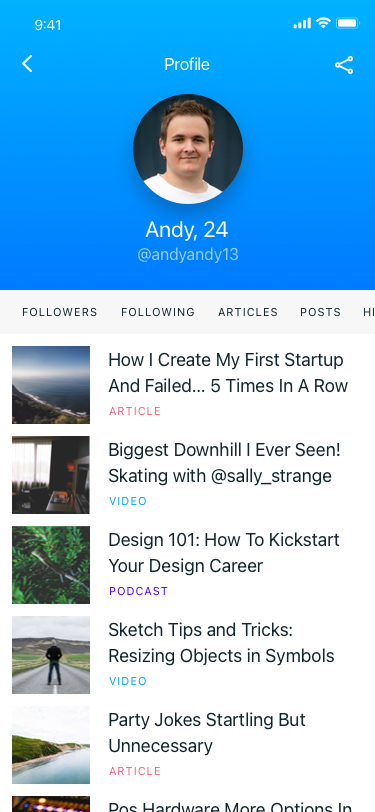
Text in this UI design:
video
Sketch Tips and Tricks: Resizing Objects in Symbols
article
Party Jokes Startling But Unnecessary
Podcast
Design 101: How To Kickstart Your Design Career
Pos Hardware More Options In Less Space
video
Biggest Downhill I Ever Seen! Skating with @sally_strange
article
How I Create My First Startup And Failed… 5 Times In A Row
FOLLOWERS
FOLLOWING
ARTICLES
POSTS
HIGHLIGHTS
@andyandy13
Andy, 24
Profile